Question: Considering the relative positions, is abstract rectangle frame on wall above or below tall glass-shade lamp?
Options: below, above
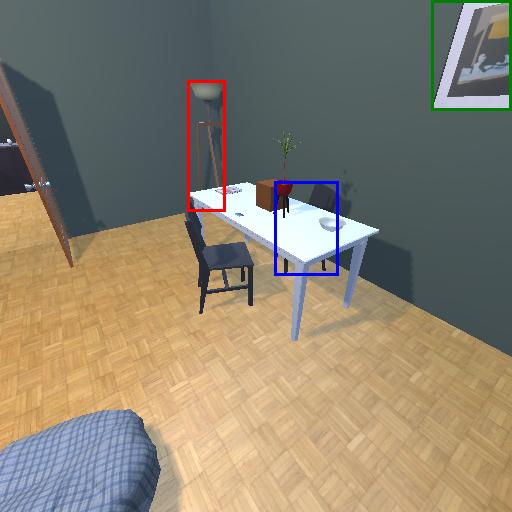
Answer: below